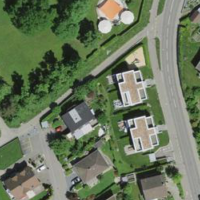
EUNIS habitat code: 54
Species observed at this site:
Vicia sepium